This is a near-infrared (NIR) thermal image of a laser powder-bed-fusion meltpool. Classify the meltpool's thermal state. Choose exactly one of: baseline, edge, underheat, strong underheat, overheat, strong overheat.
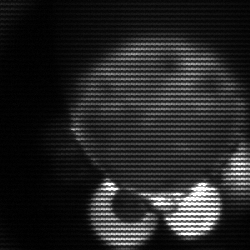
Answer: edge